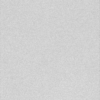
Label: dusty